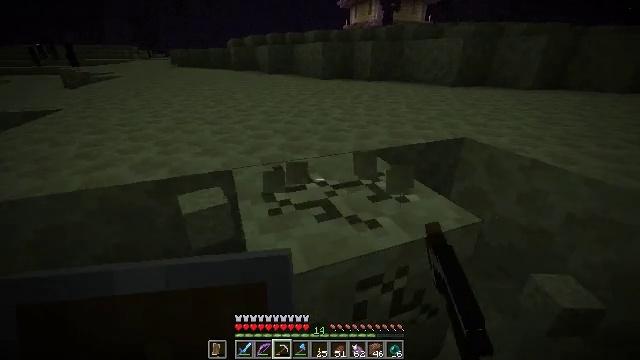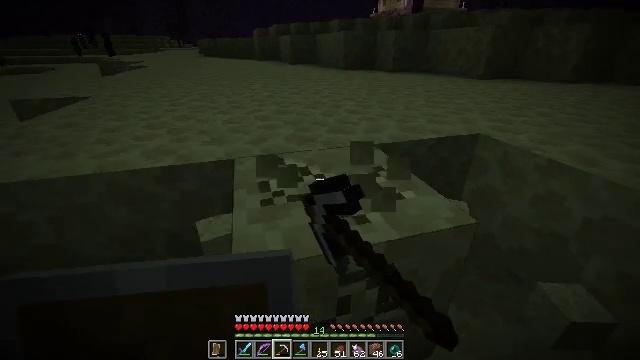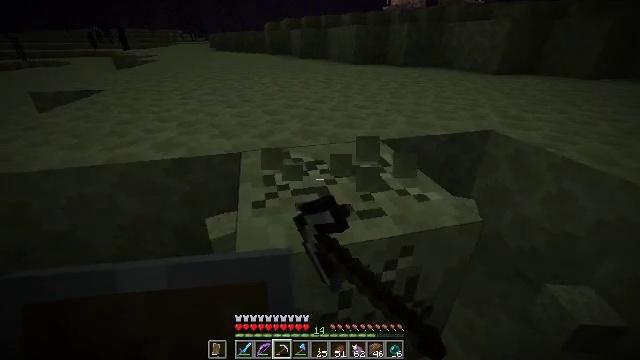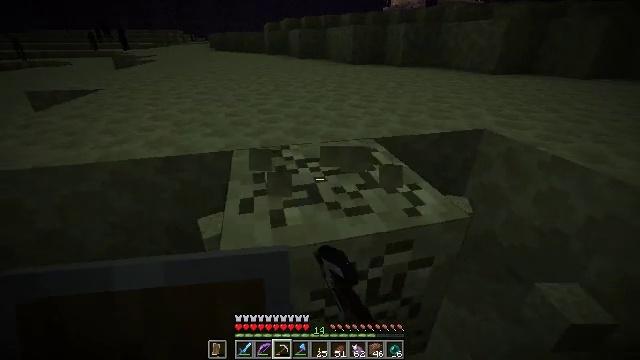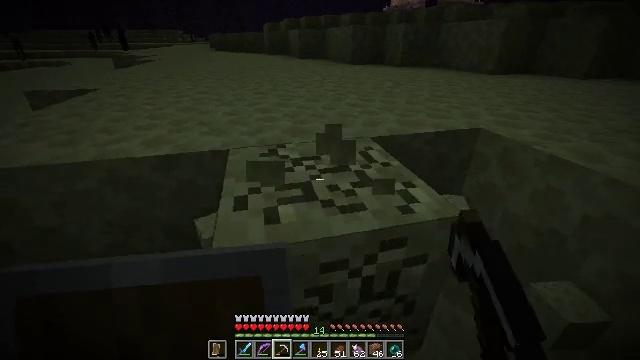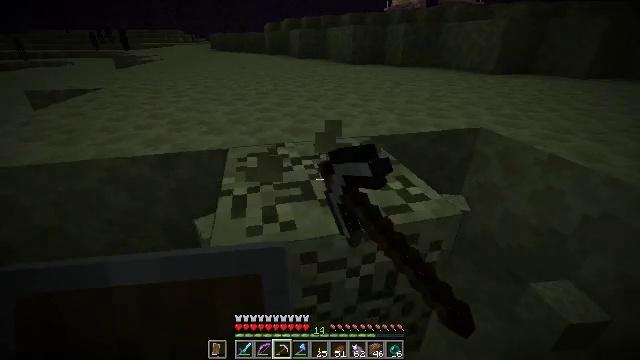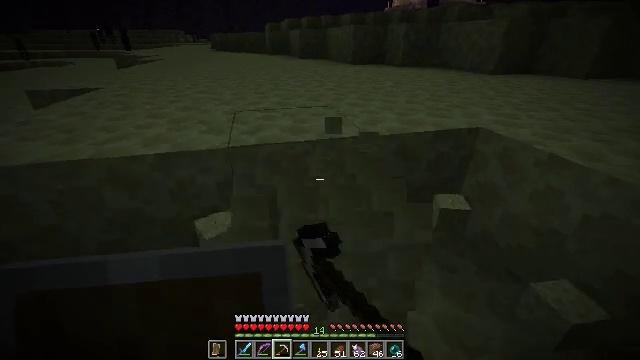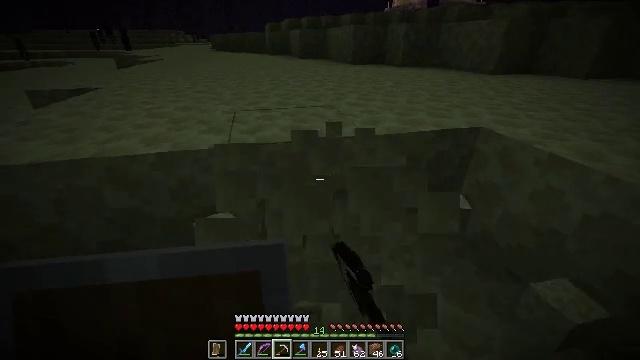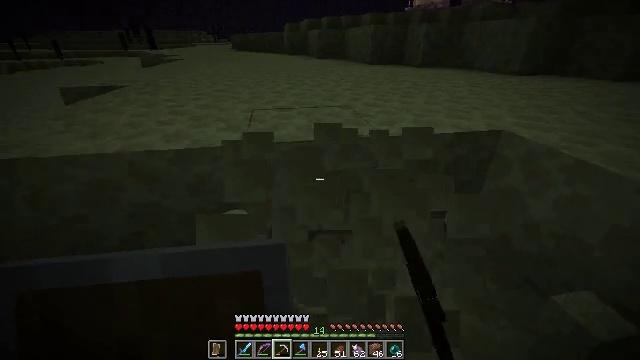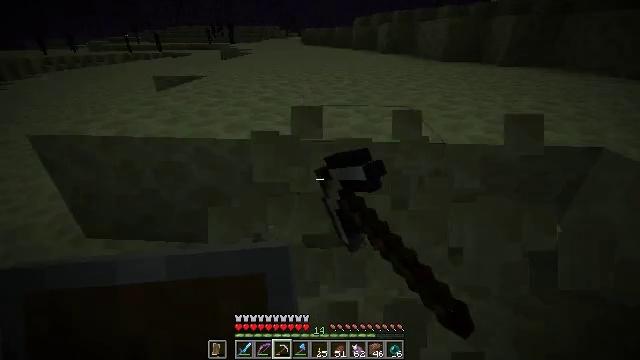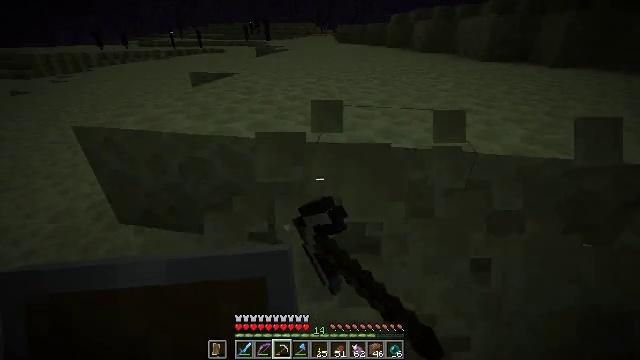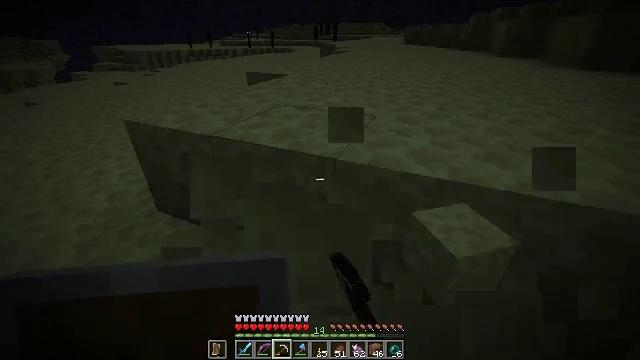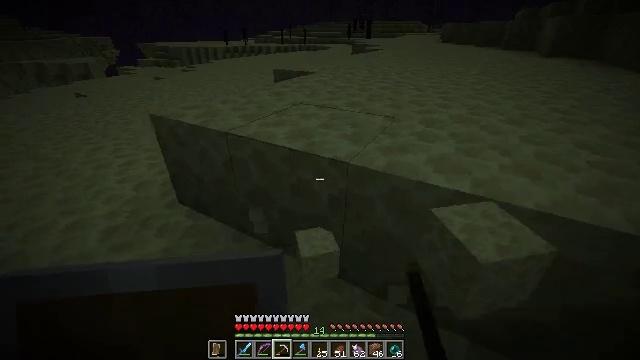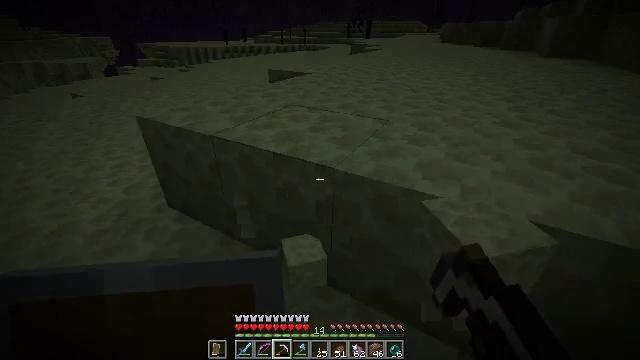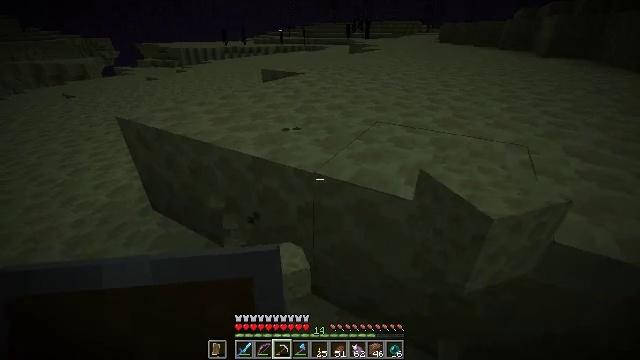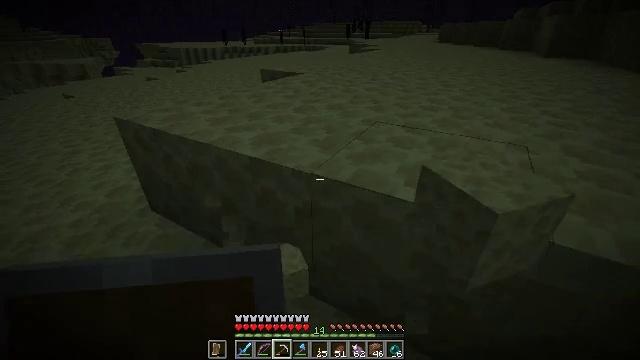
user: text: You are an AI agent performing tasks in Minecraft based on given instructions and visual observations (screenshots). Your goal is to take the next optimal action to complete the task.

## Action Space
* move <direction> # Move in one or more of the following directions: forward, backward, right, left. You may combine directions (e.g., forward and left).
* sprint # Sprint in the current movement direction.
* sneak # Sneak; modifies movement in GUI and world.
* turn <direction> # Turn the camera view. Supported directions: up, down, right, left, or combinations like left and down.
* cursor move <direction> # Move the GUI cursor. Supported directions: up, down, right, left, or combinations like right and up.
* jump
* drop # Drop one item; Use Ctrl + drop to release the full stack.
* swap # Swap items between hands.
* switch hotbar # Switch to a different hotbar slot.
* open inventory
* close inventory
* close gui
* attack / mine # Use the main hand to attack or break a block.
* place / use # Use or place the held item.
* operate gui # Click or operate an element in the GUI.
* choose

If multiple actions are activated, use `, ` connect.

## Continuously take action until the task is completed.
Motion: motion action
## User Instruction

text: Extract end stone with a pickaxe.
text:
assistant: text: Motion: turn left and down, attack / mine
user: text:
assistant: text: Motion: turn left and down, attack / mine
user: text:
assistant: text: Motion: attack / mine
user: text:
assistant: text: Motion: attack / mine
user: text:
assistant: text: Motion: attack / mine
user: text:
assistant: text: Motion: attack / mine
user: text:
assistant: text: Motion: attack / mine
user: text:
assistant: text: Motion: turn left, attack / mine
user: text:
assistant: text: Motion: move forward and move right, turn left, attack / mine
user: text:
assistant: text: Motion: move forward and move right, turn left, attack / mine
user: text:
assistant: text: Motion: move forward and move right, turn left, attack / mine
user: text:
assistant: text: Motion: move forward and move right, turn left, attack / mine
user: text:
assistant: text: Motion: attack / mine
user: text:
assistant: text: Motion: attack / mine
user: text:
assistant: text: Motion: attack / mine
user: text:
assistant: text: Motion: attack / mine
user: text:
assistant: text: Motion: attack / mine
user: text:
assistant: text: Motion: attack / mine
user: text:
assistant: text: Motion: attack / mine
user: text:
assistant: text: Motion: attack / mine
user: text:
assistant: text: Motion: attack / mine
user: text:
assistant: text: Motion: attack / mine
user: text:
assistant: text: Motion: attack / mine
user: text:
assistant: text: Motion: attack / mine
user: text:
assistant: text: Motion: attack / mine
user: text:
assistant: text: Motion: attack / mine
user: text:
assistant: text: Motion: attack / mine
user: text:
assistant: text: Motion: turn left, attack / mine
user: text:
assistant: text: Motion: attack / mine
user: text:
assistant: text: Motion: move left, attack / mine